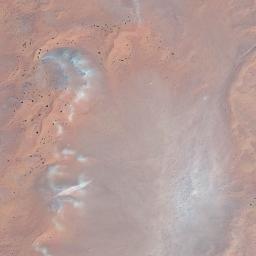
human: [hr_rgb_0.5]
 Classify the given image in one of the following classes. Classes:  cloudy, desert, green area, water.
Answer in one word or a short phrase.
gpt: desert